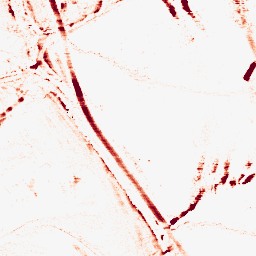
Category: morphological
Decomposition family: morphological_rect
Decomposition parameters: operation: opening
width: 10
height: 3
Upsampling method: bicubic
Upsampling parameters: scale: 4
Upsampling scale: 4